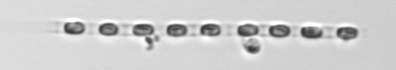
Label: Skeletonema